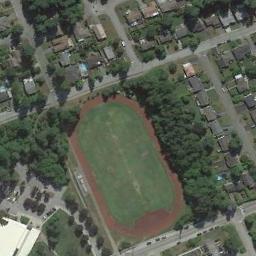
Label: ground_track_field